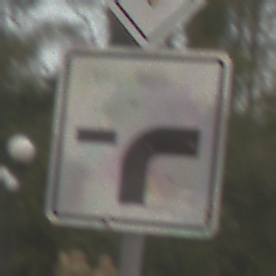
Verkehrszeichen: VerlaufVorfahrtsstrasse9
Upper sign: Vorfahrtsstrasse
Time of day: MorningAfternoon
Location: Outdoor (Suburban)
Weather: Overcast
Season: NotSpecified
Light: Natural